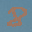
Label: 8